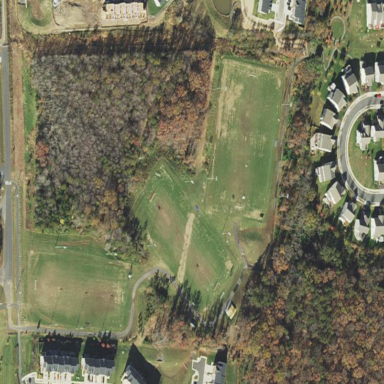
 providing leisure land for sports activities."